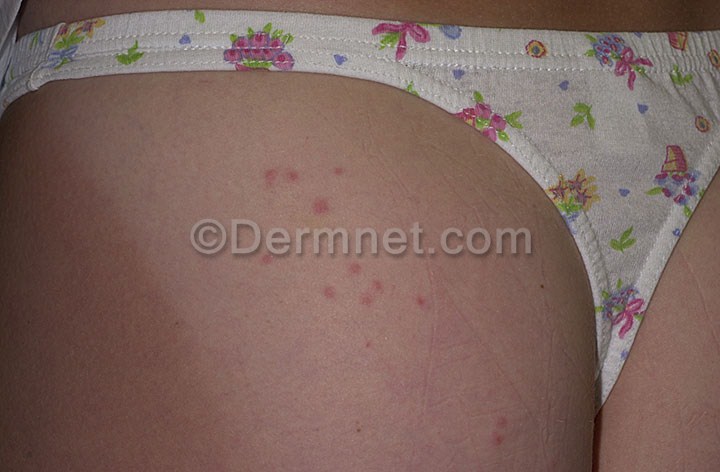
Disease: Scabies Lyme Disease and other Infestations and Bites